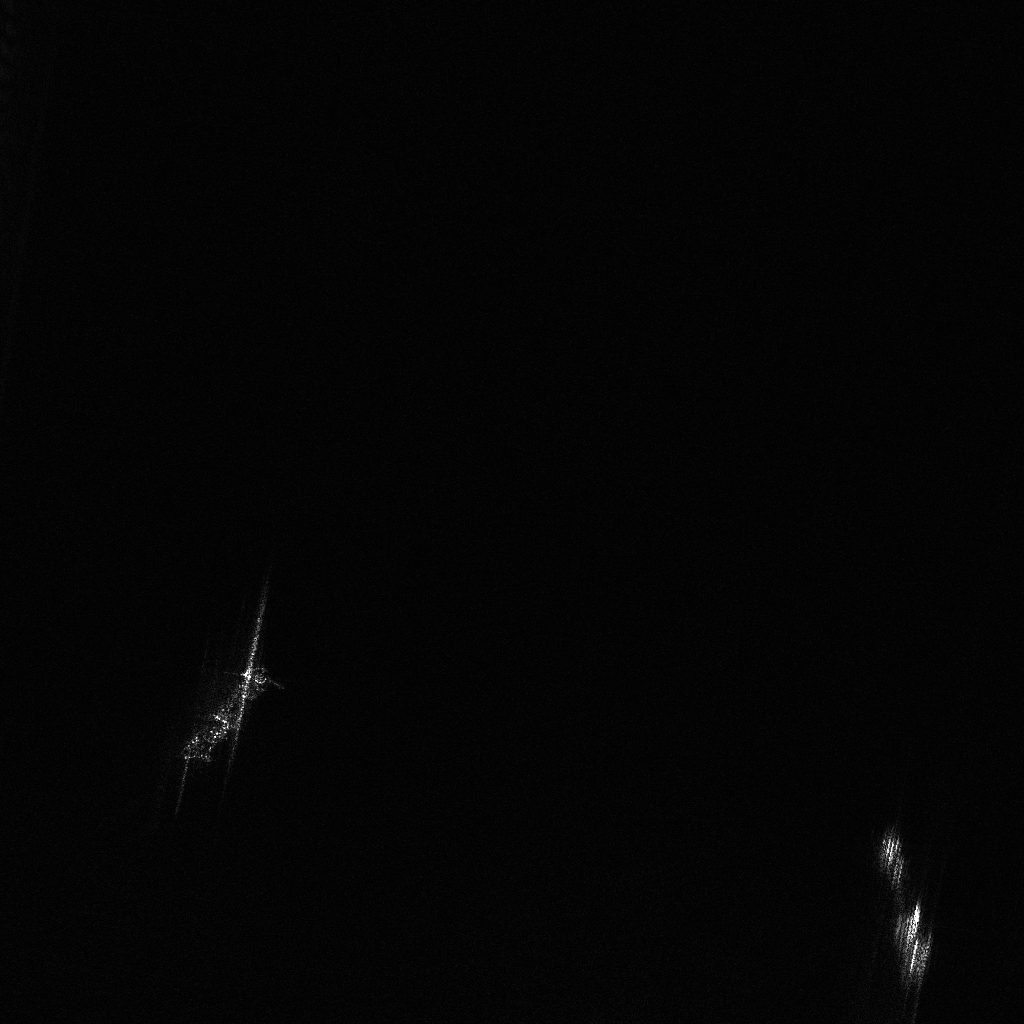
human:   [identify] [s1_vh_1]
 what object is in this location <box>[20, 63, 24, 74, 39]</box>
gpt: <ref>1 medium ore-oil at the left</ref>